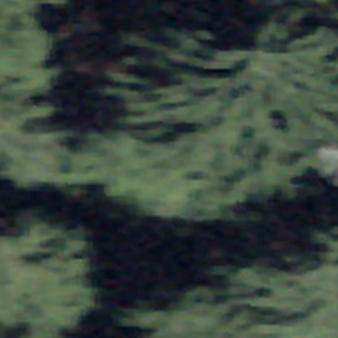
Label: other